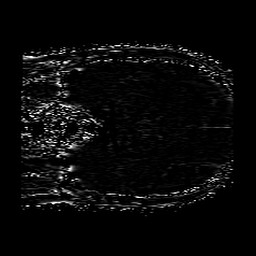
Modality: SWI
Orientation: coronal
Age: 35
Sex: female
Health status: ill
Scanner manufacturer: philips
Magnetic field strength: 3 T
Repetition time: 0.031 s